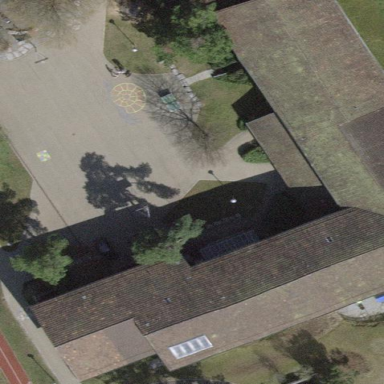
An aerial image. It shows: School building.